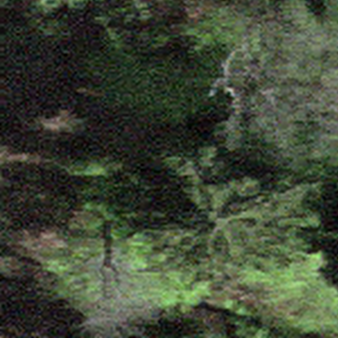
Label: other